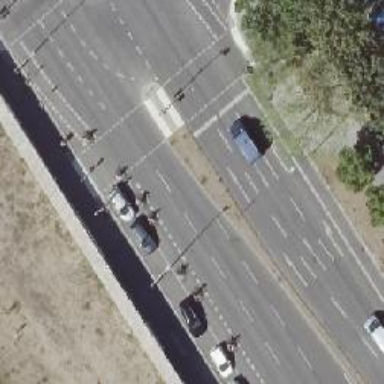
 featuring dual carriageway. The sidewalk on the right also has asphalt surface."